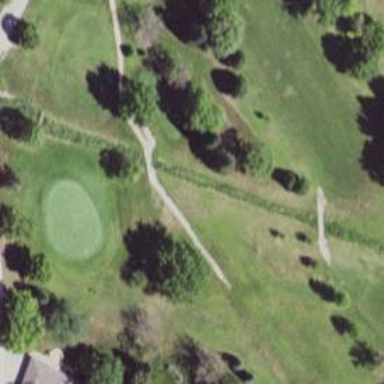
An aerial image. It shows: Pathway for golfing.